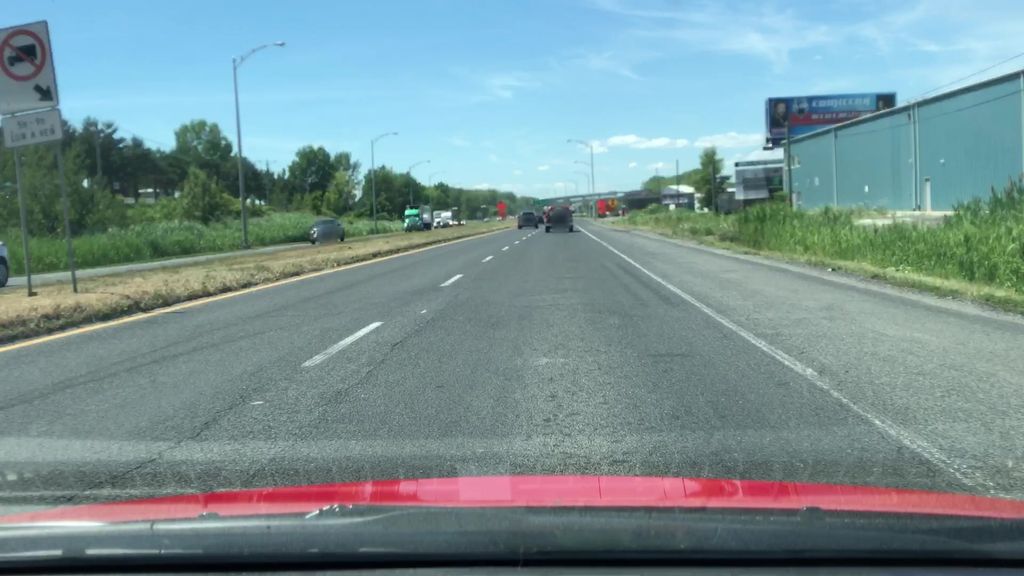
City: montreal